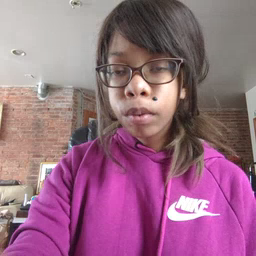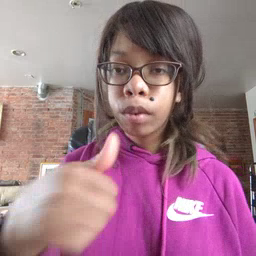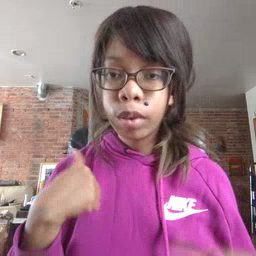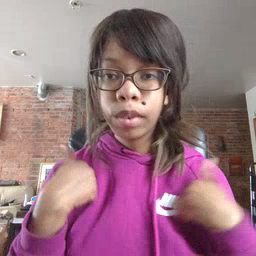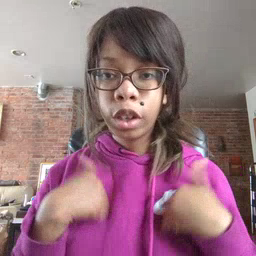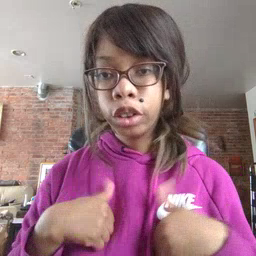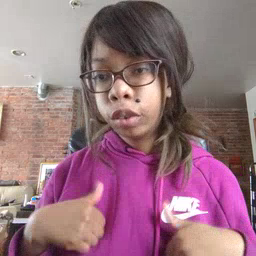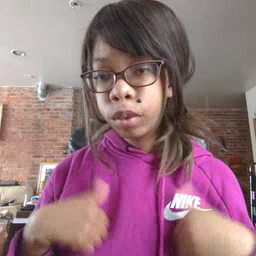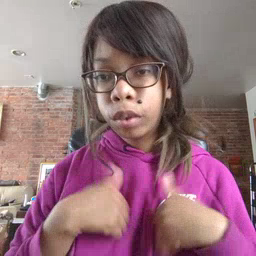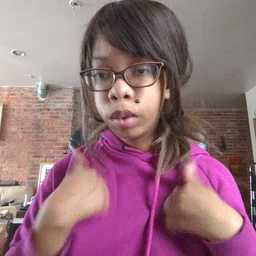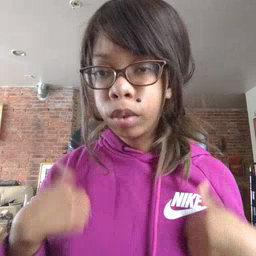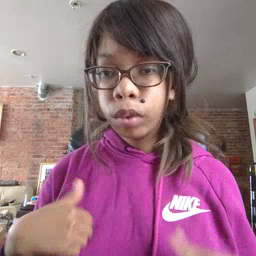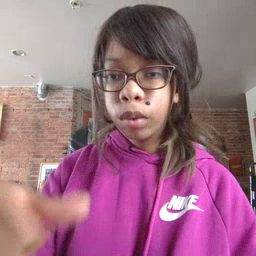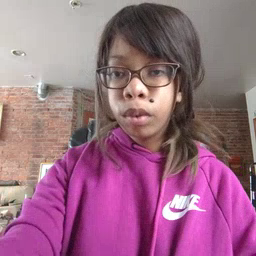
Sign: bath